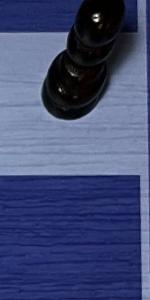
Label: Empty